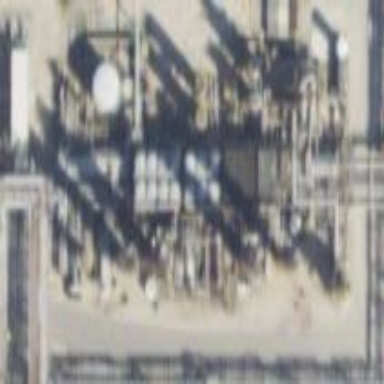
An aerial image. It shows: Industrial area primarily used for oil-related activities.